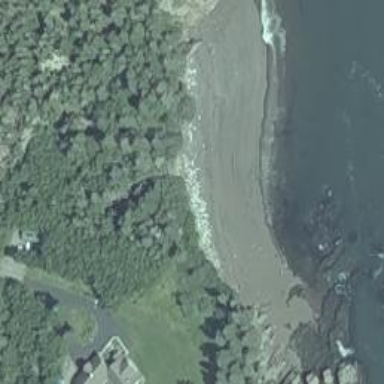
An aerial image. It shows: Scenic beach with natural beauty.